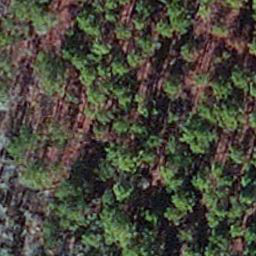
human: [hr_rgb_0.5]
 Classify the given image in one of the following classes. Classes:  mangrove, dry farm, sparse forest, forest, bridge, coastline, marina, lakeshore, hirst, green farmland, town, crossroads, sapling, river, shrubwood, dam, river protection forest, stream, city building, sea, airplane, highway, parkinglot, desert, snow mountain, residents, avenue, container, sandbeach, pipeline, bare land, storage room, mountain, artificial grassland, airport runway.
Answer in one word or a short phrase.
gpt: sapling